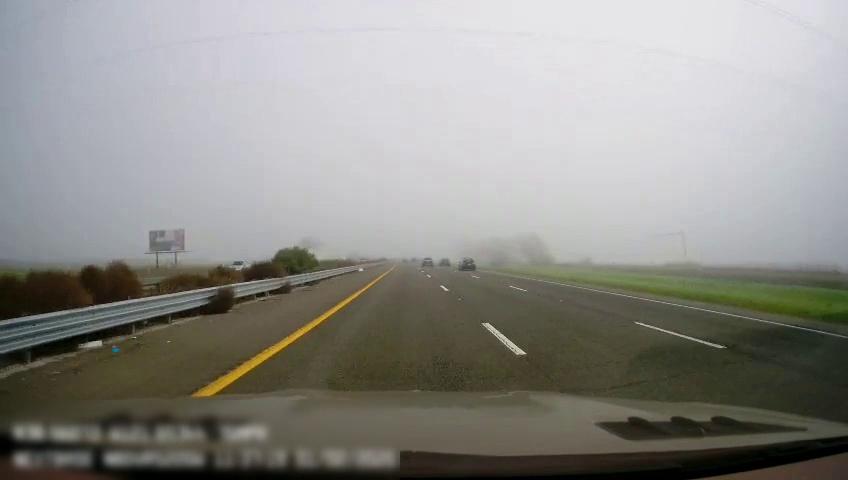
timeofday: Day
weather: Sunny
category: Drivable Space
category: Drivable Space
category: Vehicles | Car
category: Vehicles | Truck
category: Vehicles | SUV
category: Lanes | Current Lane
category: Lanes | Current Lane
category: Lanes | Alternate Lane
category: Lanes | Alternate Lane